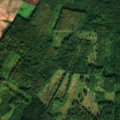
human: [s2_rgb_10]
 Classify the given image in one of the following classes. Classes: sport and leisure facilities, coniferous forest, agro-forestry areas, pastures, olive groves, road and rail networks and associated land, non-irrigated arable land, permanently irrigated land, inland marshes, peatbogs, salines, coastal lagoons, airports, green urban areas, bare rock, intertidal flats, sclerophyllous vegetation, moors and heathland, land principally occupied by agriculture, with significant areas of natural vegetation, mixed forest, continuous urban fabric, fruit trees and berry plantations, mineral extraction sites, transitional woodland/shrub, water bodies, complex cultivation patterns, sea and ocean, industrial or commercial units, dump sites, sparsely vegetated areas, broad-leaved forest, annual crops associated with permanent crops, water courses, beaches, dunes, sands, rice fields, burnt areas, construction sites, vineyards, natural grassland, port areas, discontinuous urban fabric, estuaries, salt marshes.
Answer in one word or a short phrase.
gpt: non-irrigated arable land, broad-leaved forest, mixed forest, transitional woodland/shrub